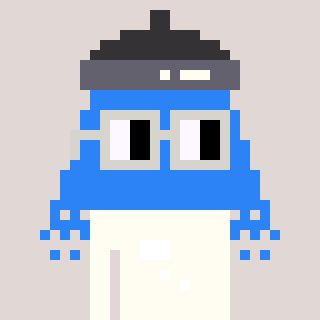
a pixel art character with square light gray glasses, a shower-shaped head and a grayscale-colored body on a warm background